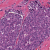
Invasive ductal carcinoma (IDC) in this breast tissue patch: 1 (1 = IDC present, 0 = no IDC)